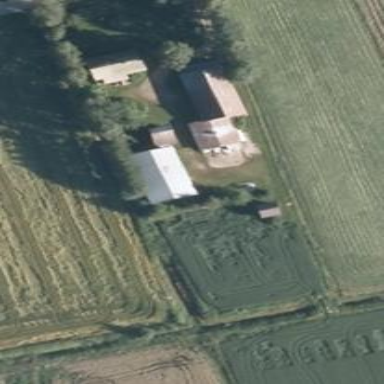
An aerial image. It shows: Farmyard area.